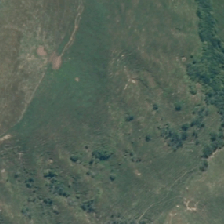
Land cover: low_producing_grassland